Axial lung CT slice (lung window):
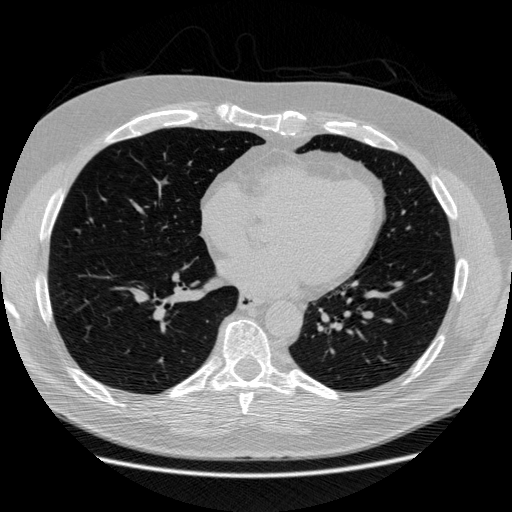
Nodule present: no